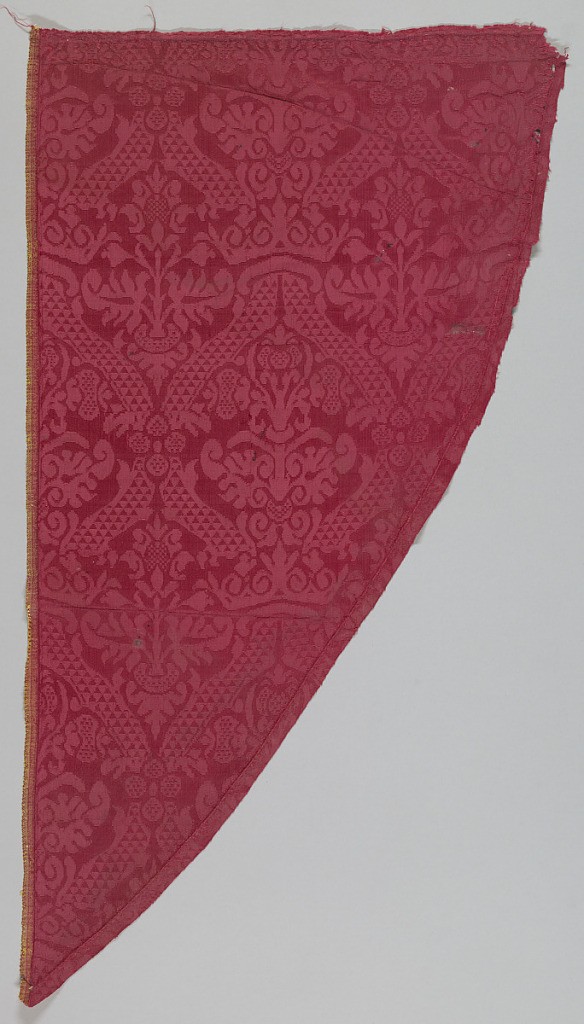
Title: Fragment
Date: late 16th–early 17th century
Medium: silk Technique: 5-harness satin damask
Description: Red damask with an ogee lattice formed by a decorated vine with small triangles enclosing two types of flowering plants; the blossom in the major ogee resembling lilies. Crowns encircle the points of the two major shapes from end to end, and four lobed rosettes join the major shapes side to side.